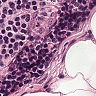
Metastatic tissue present: no